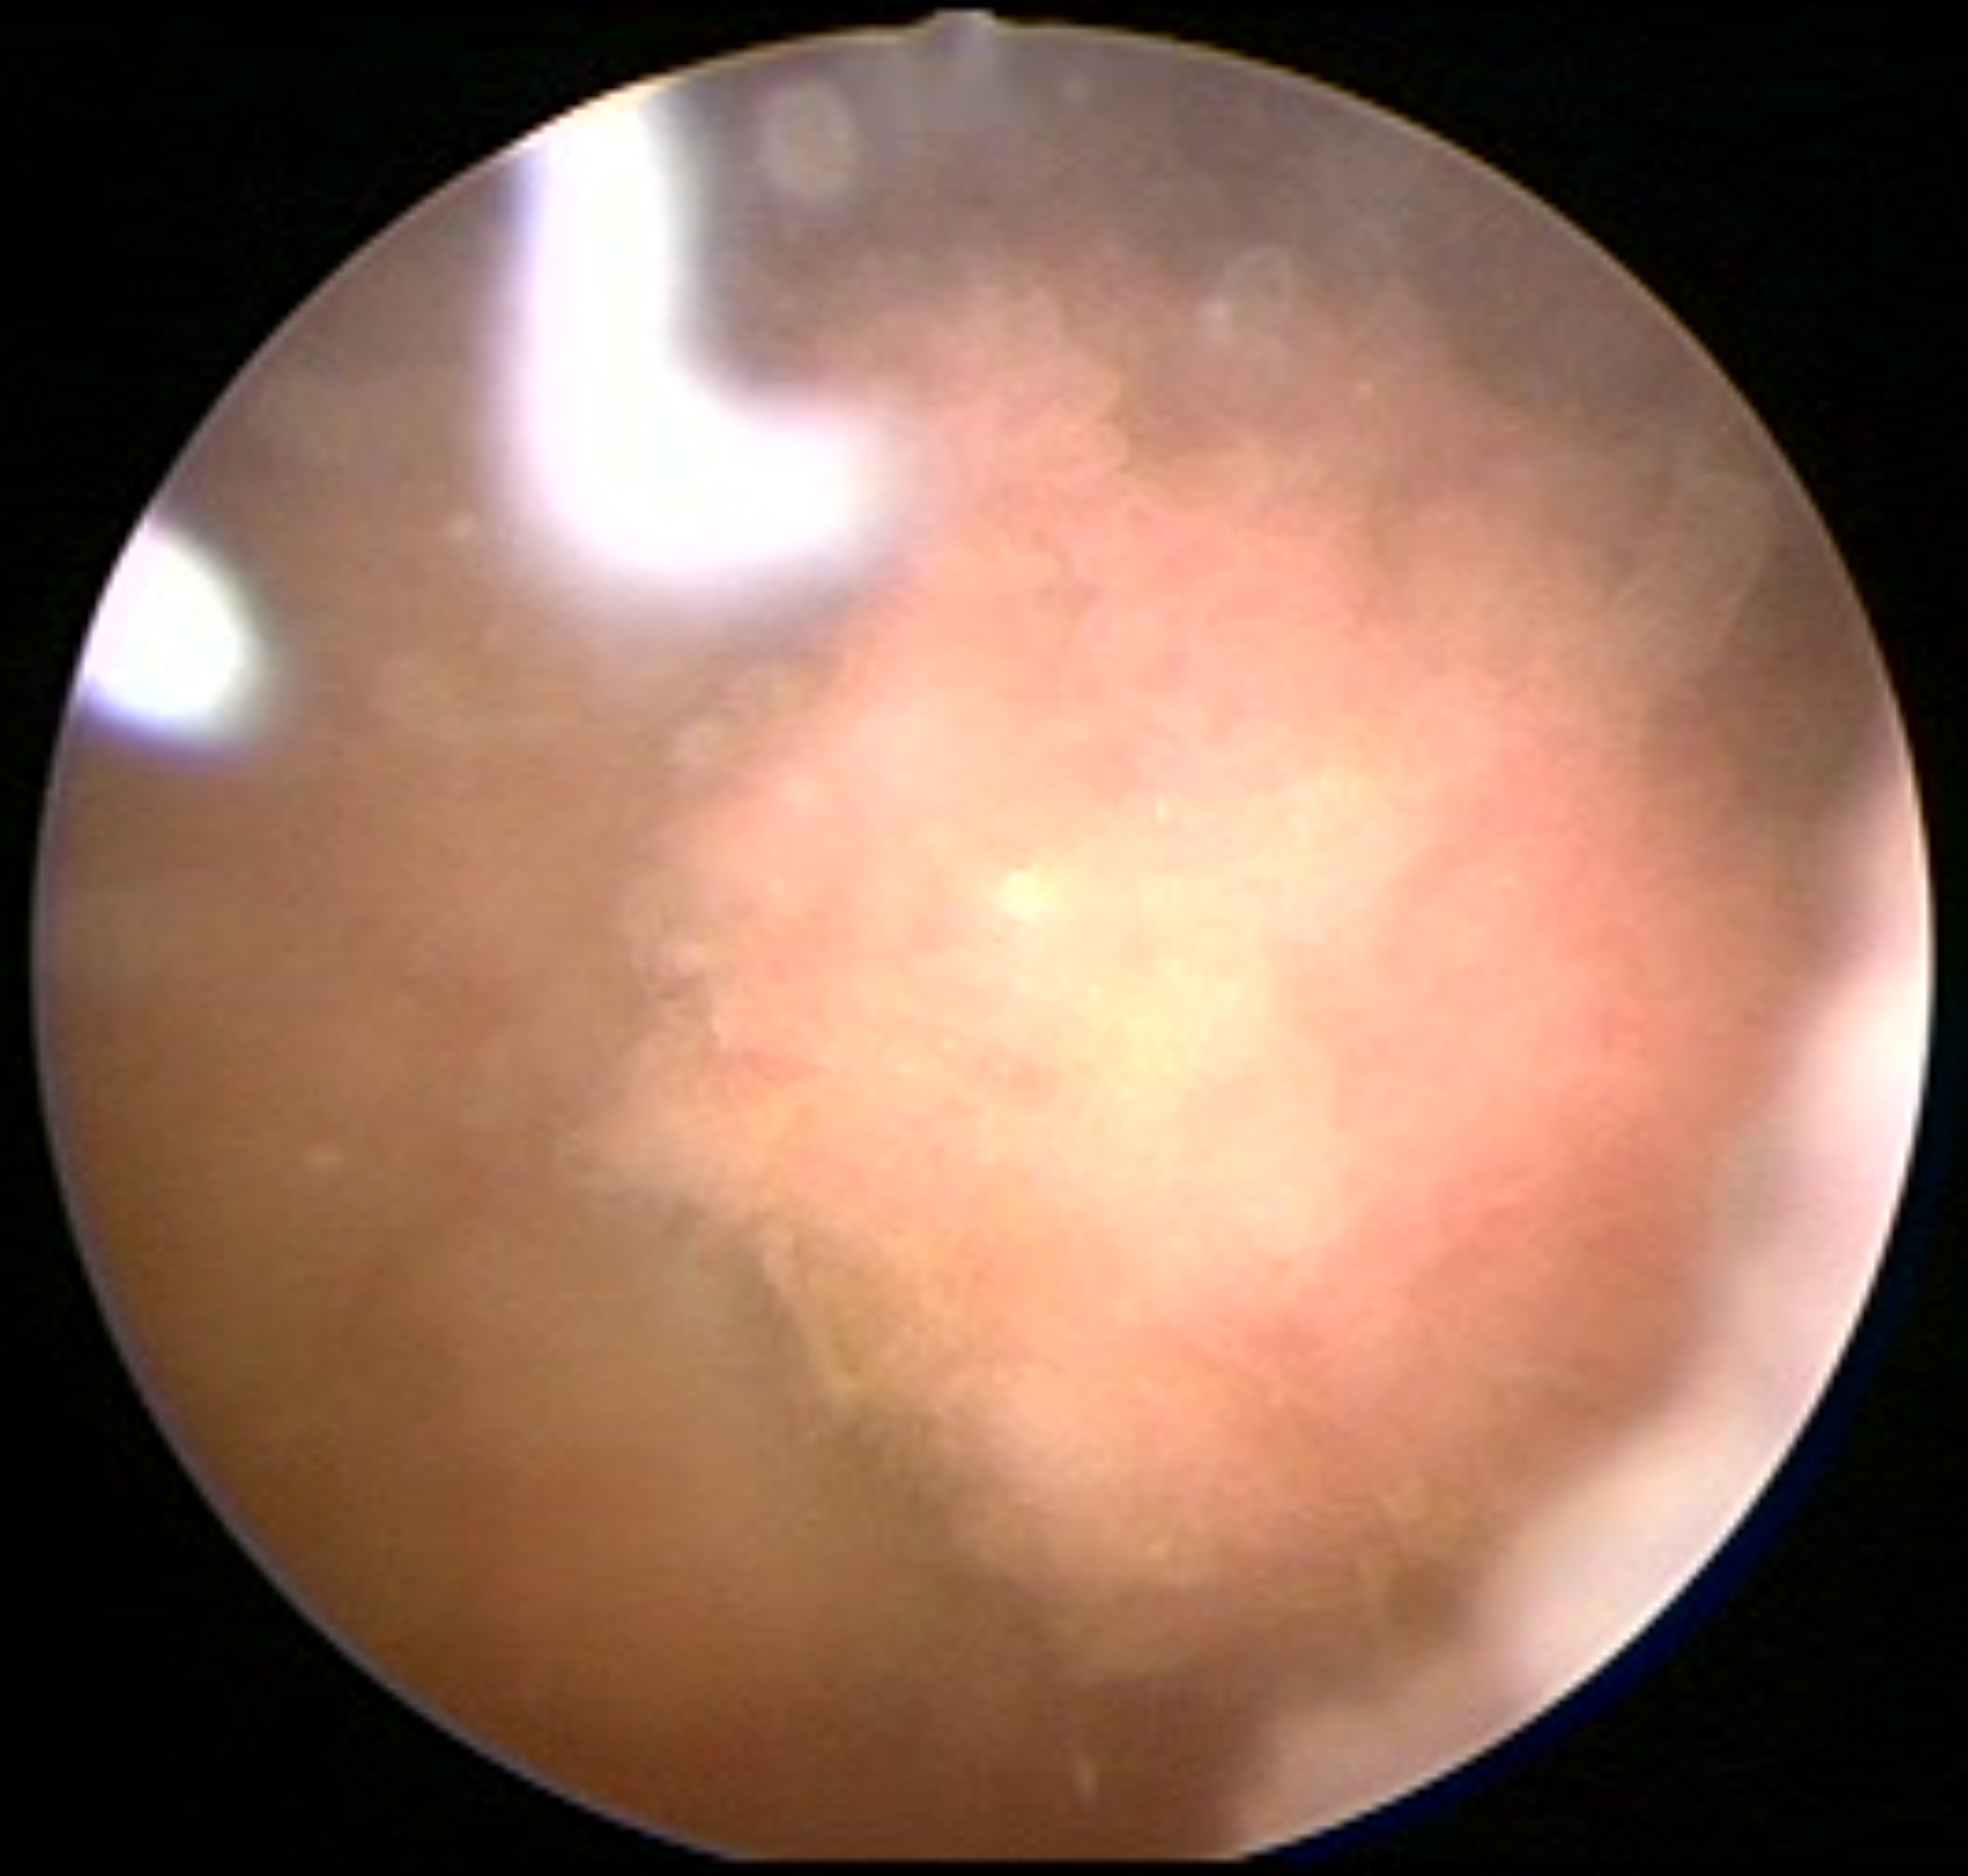
Modality: WLC
Class: Malignant
Subclass: HighGradePapillary
Lesion: L1
Stage: T1
Morphology: Papillary
Bladder cancer association: Yes